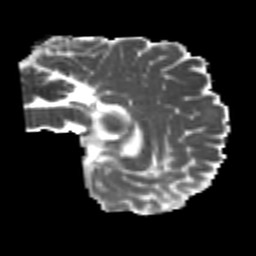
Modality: MD
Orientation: sagittal
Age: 23
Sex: male
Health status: healthy
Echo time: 0.074 s